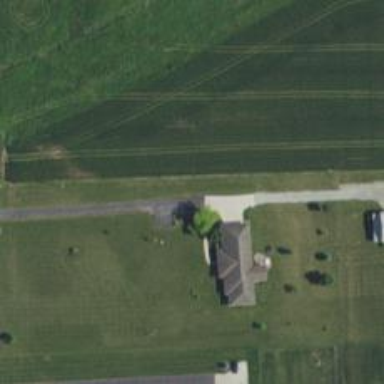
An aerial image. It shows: Driveway leading to service road.